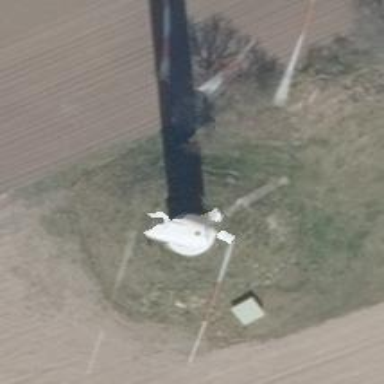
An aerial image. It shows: Wind generator using horizontal axis wind turbines.